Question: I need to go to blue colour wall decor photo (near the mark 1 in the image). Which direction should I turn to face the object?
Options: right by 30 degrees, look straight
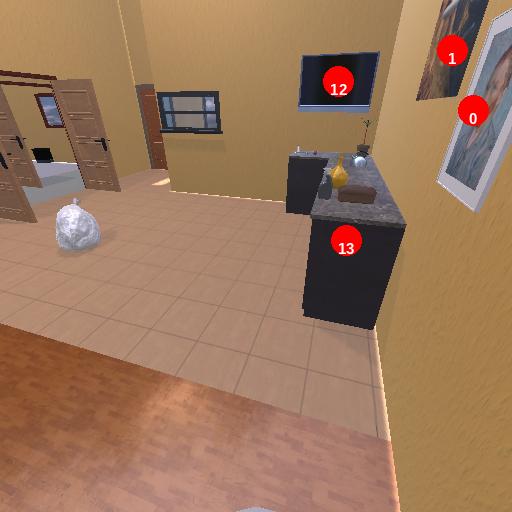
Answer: right by 30 degrees